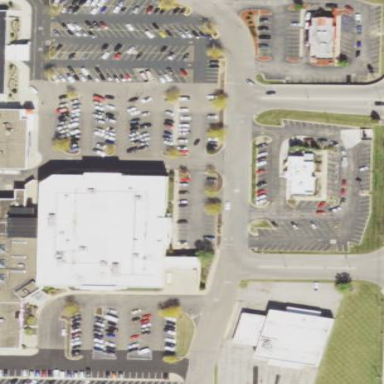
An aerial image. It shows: Retail building housing department store.